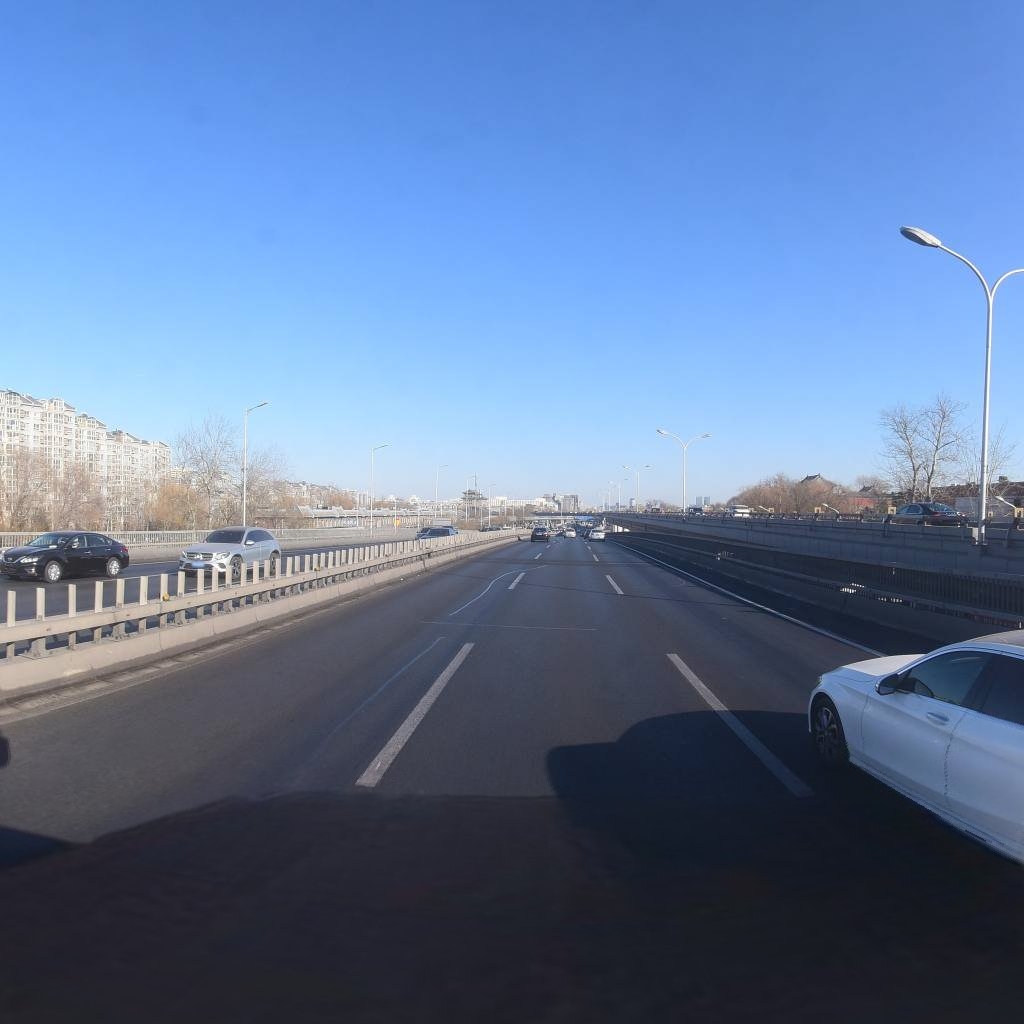
Region: Xicheng
Road damage annotations: longitudinal patch, transverse patch, longitudinal patch